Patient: sex M, age 64
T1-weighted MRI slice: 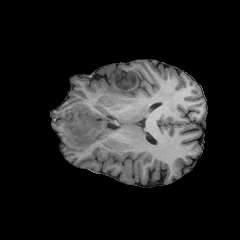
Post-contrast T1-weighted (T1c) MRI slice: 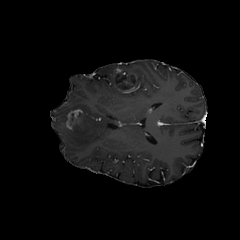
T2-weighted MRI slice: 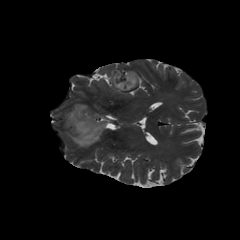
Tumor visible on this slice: yes
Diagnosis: Glioblastoma, IDH-wildtype
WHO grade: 4